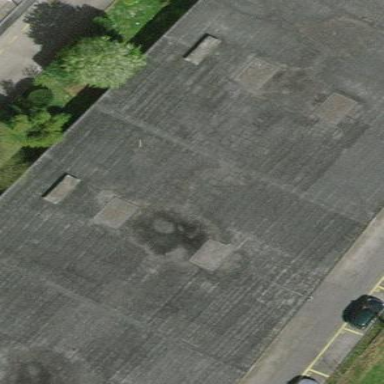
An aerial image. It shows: View of roof of building.